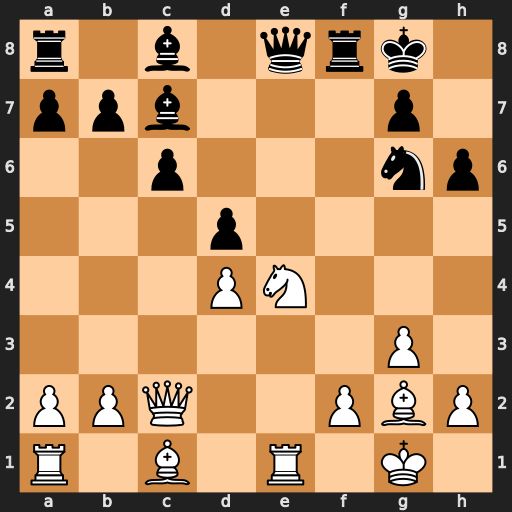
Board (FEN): r1b1qrk1/ppb3p1/2p3np/3p4/3PN3/6P1/PPQ2PBP/R1B1R1K1
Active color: w
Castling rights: -
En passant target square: -
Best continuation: Nf6+ Rxf6 Rxe8+